Question: First class is called 'EvenBetterValueList' (public):
'''
ValueList _valueList;
public override void AppendAdditionalMenuItems(ToolStripDropDown menu){
// Stuff
}
private void Menu_MyCustomItemClicked(object sender, EventArgs e){
// Stuff
}
protected override void SolveInstance(IGH_DataAccess DA){
// firstList and secondList list<string> declaration
ValueList _valueList = new ValueList(firstList, secondList);
}
'''
Second class is called 'ValueList' (as you can tell in my SolveInstance method. This too is public):
The skeleton is:
'''
private List<string> _firstList = new List<string>();
private List<string> _secondList = new List<string>();
// .. getter setters
public ValueList(List<string> firstList, List<string> secondList) {
_firstList.Clear();
_secondList.Clear();
// Add vars to global vars
_firstList.AddRange(firstList);
_secondList.AddRange(secondList);
}
'''
With this, I was planning on adding a private variable in the class to extend my class scope, however this happened:

It appears '_valueList' is never assigned to.
Could this be a scope issue again?
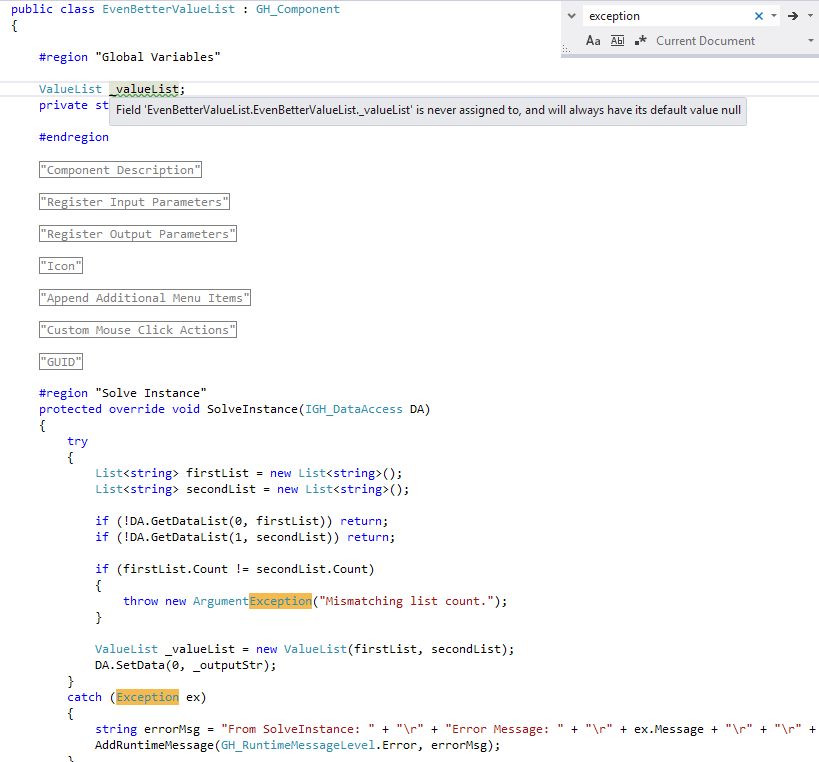
Answer: Your 'SolveInstance' function is making its very own instance of 'ValueList' that coincidentally has the same name as your member variable '_valueList'.
Don't re-declare it in that function.
'''
protected override void SolveInstance(IGH_DataAccess DA)
{
// firstList and secondList list<string> declaration
_valueList = new ValueList(firstList, secondList);
}
'''